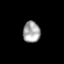
Tissue: prostate
Cell type: T cells
Senescence score: 0.7241
Nuclear area (px): 363
Mean DAPI intensity: 163.466